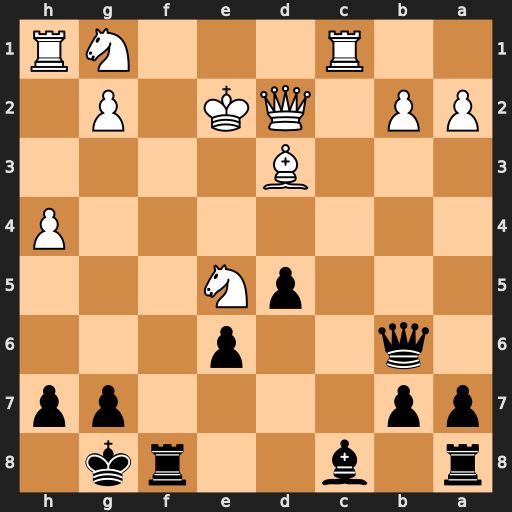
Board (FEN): r1b2rk1/pp4pp/1q2p3/3pN3/7P/3B4/PP1QK1P1/2R3NR
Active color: b
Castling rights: -
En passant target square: -
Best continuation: Rf2+ Kd1 Rxd2+